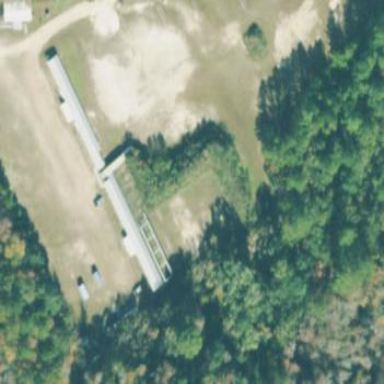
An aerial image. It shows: Shooting range on leisure land pitch.